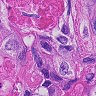
Metastatic tissue present: yes